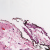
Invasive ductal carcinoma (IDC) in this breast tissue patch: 0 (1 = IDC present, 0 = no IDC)